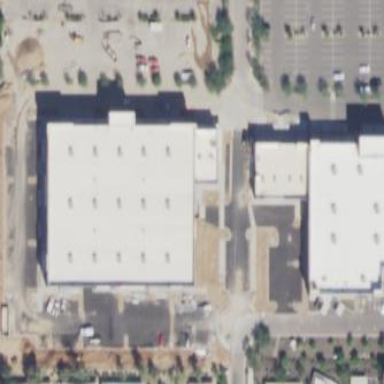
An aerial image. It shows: Building that houses trampoline park.